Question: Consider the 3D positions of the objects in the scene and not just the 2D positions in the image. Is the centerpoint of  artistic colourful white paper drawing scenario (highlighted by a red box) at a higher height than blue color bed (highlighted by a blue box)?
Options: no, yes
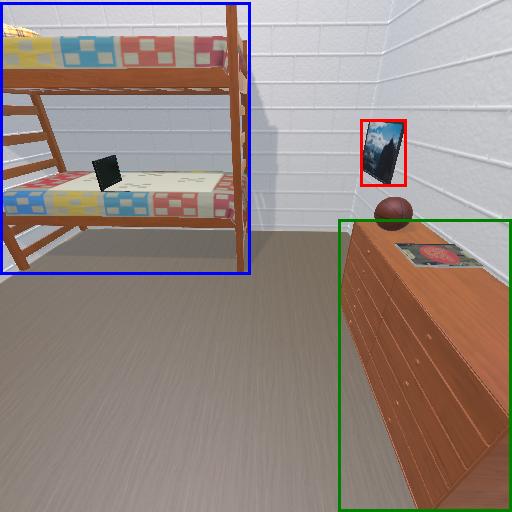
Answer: no